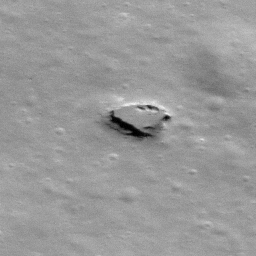
Pit: Stevinus 12
Host crater: Stevinus
Host type: impact_melt
Lunar coordinates: latitude -32.317, longitude 54.746